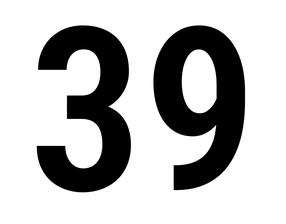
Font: Roboto_Condensed_SemiBold